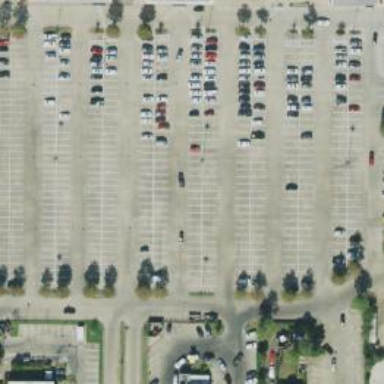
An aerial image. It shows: Parking space is available.